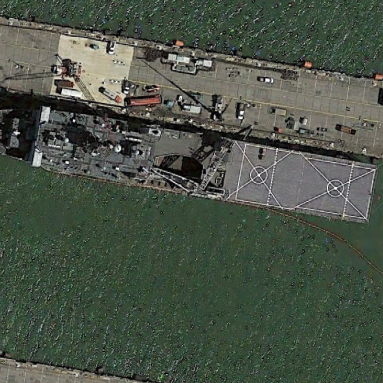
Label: combat